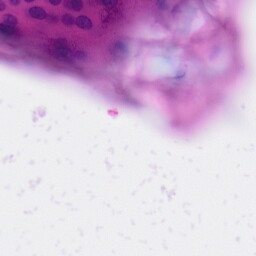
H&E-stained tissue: Skin